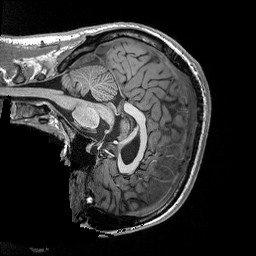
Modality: T1w
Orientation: sagittal
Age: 25